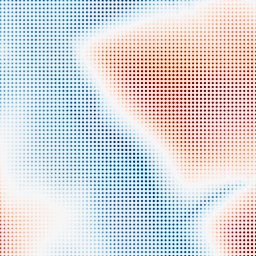
Category: multiscale
Decomposition family: dog
Decomposition parameters: sigma_low: 1
sigma_high: 100
Upsampling method: sinc_hamming
Upsampling parameters: scale: 8
kernel_size: 4
Upsampling scale: 8